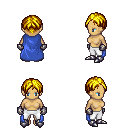
a pixel art fantasy rpg character, female body template, human, tanned skin, blue cape, white pants, blonde parted hairstyle, metal gloves, metal boots, four views (front, back, left, right), 2x2 character sprite sheet, small pixel art, hard edges, no anti-aliasing